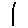
Label: line